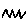
Label: zigzag